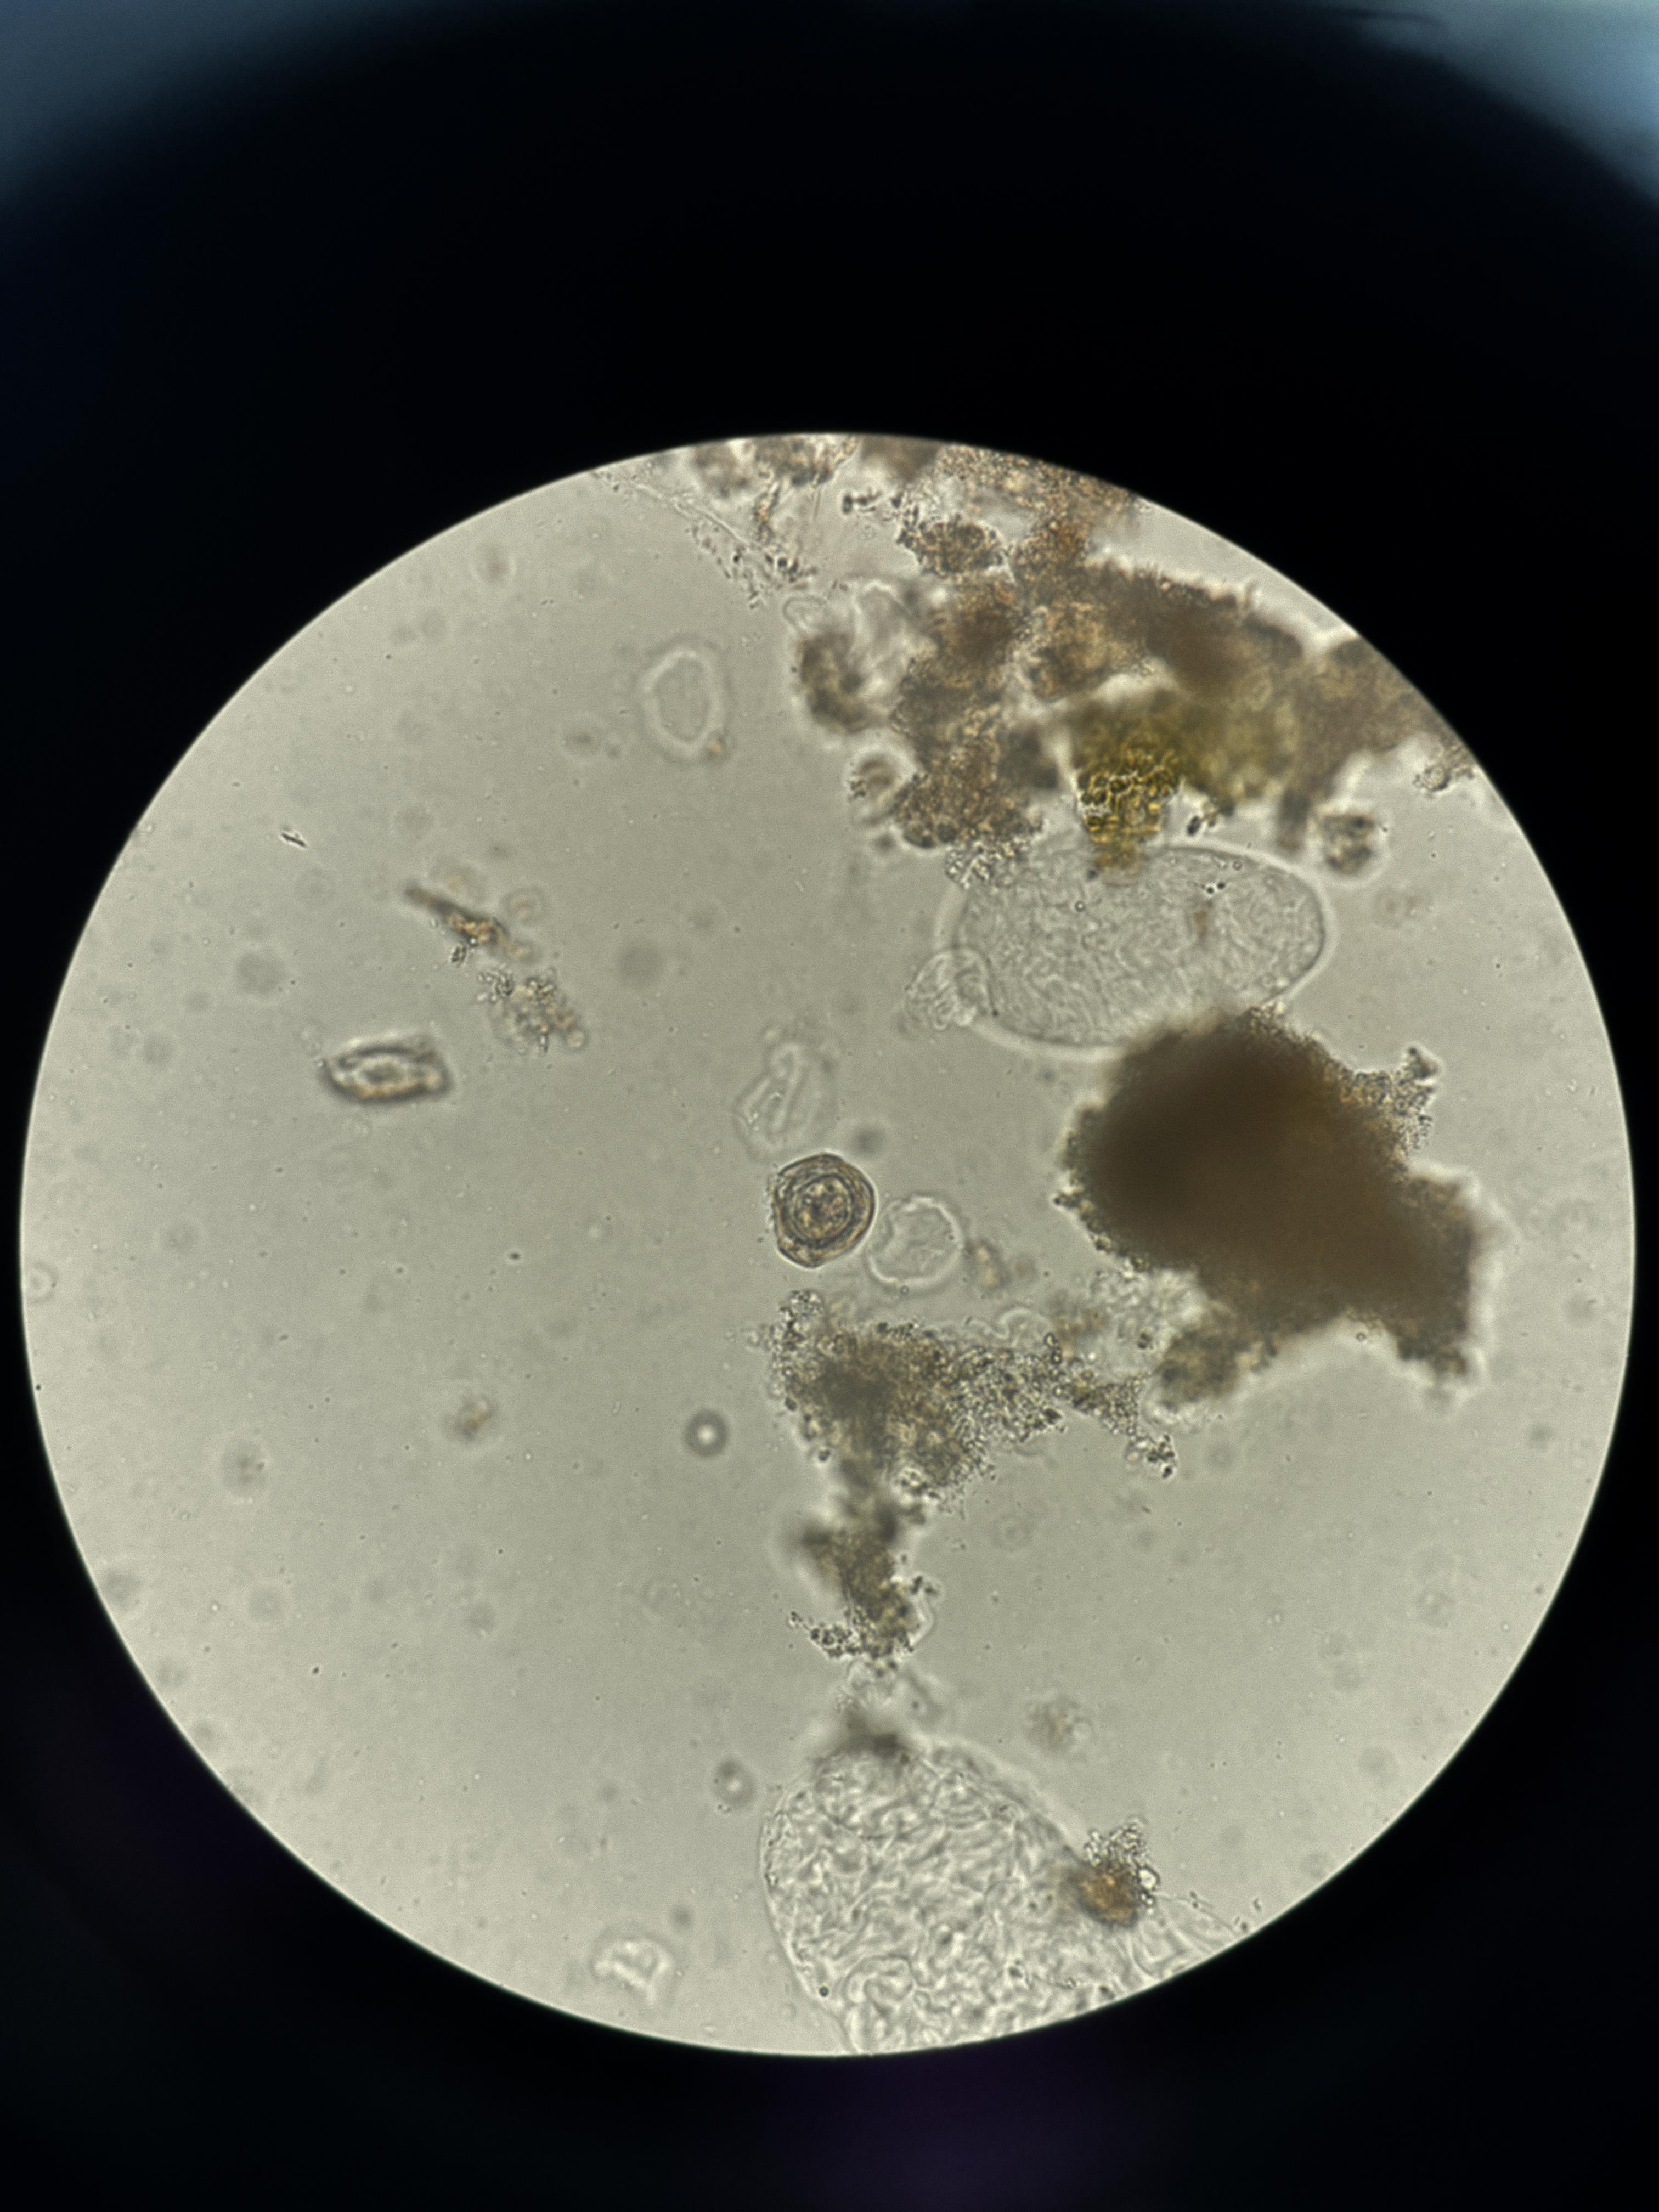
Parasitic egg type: Hymenolepis nana